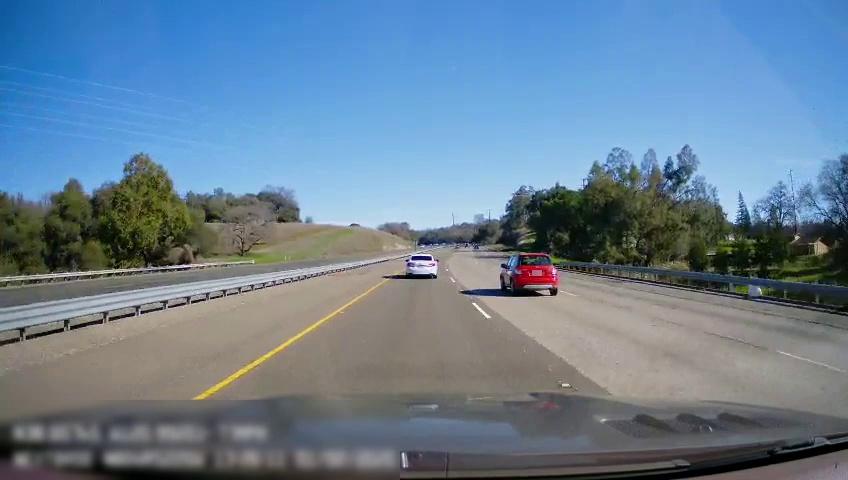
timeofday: Day
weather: Sunny
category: Drivable Space
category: Drivable Space
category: Vehicles | Car
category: Vehicles | Car
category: Lanes | Current Lane
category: Lanes | Current Lane
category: Lanes | Alternate Lane